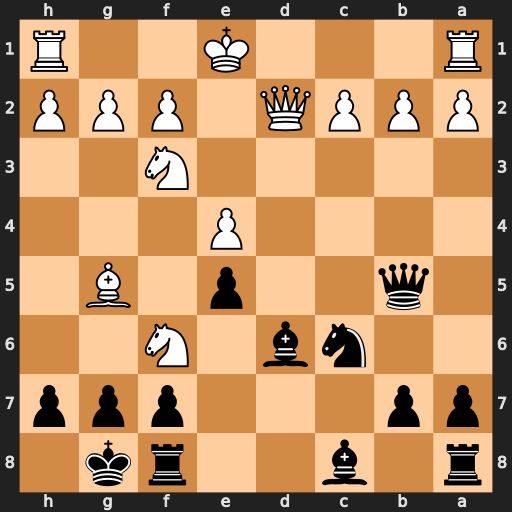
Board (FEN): r1b2rk1/pp3ppp/2nb1N2/1q2p1B1/4P3/5N2/PPPQ1PPP/R3K2R
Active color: b
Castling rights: KQ
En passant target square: -
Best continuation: gxf6 Bxf6 Qb4 O-O-O Qxd2+